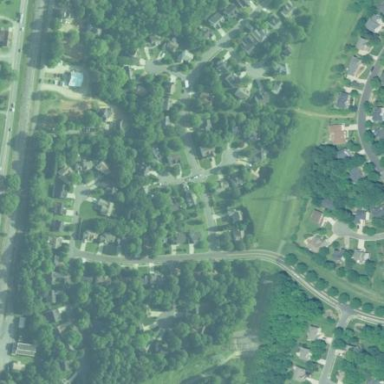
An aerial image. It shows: Residential area composed of single-family homes.